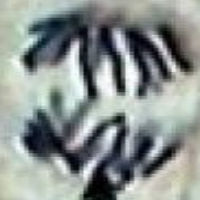
Label: anaphase